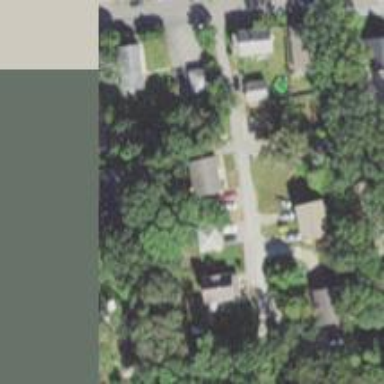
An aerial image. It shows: Residential driveway designated as service road.